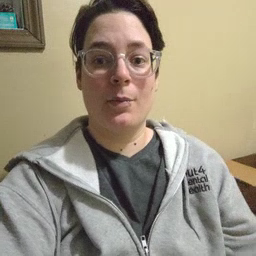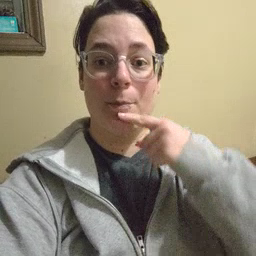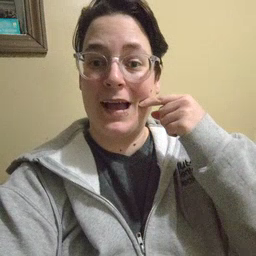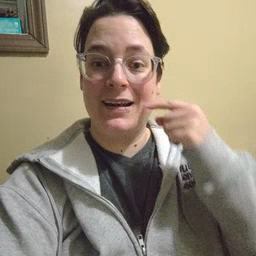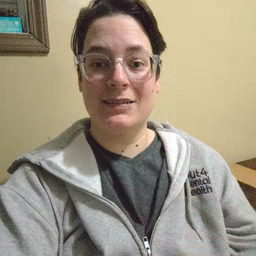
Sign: smile